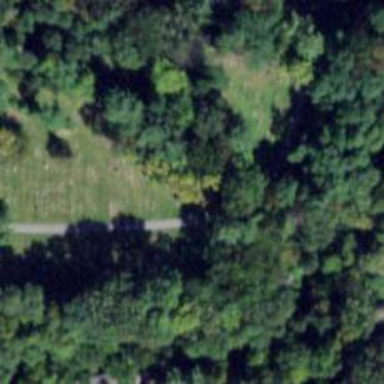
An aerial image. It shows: Historic tomb in the cemetery.